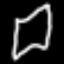
Label: square